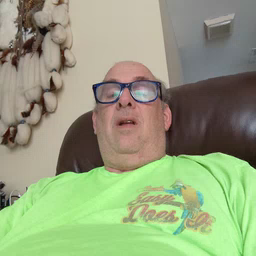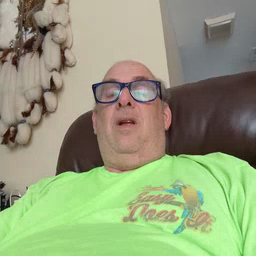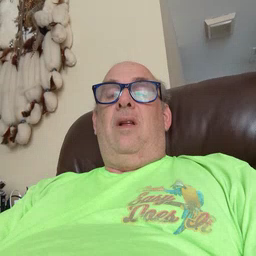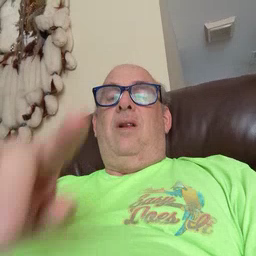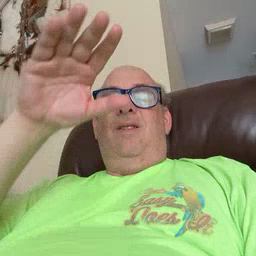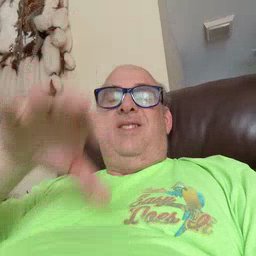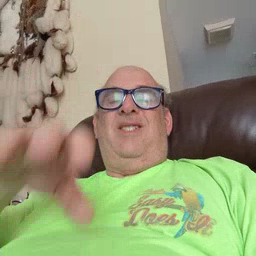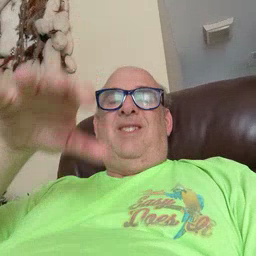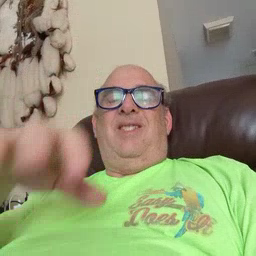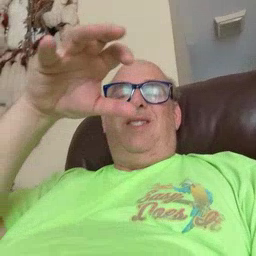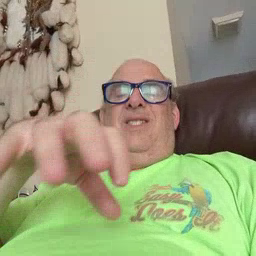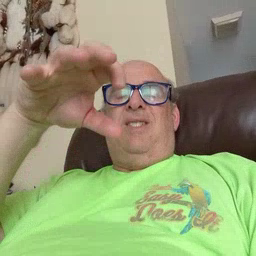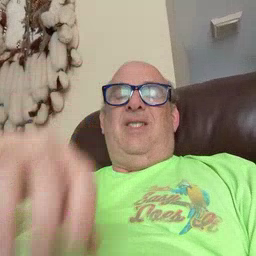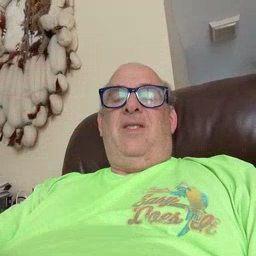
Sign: alligator